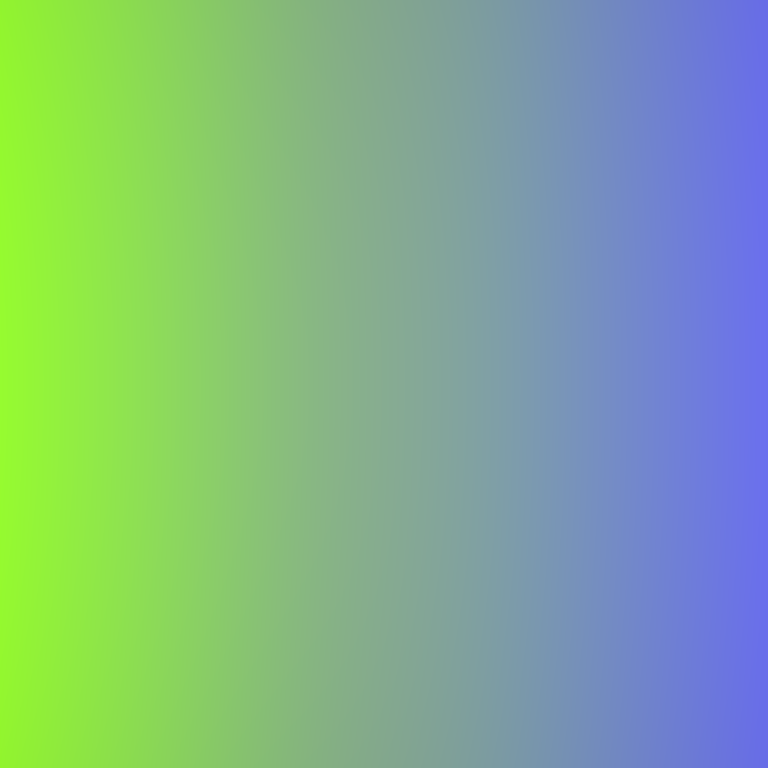
Abstract light effect, smooth gradient from bright green to violet, calm atmosphere, soft glow, no room, no furniture, no objects.